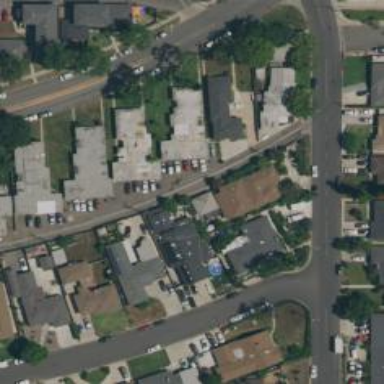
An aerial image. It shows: Alleyway designated as service road.